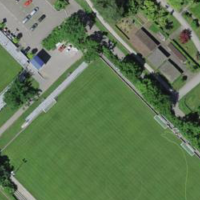
EUNIS habitat code: 53
Species observed at this site:
Certhia brachydactyla
Corvus corone
Cyanistes caeruleus
Sturnus vulgaris
Troglodytes troglodytes
Chloris chloris
Dendrocopos major
Streptopelia decaocto
Passer domesticus
Fringilla coelebs
Aegithalos caudatus
Buteo buteo
Spinus spinus
Passer montanus
Columba palumbus
Turdus merula
Phylloscopus collybita
Cygnus olor
Parus major
Erithacus rubecula
Lathraea squamaria
Dryocopus martius
Milvus milvus
Pica pica
Certhia familiaris
Sitta europaea
Garrulus glandarius
Regulus regulus
Picus viridis
Periparus ater